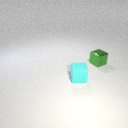
small green metal cube behind small cyan rubber cube